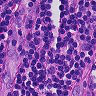
Metastatic tissue present: no